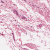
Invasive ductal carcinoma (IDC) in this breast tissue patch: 0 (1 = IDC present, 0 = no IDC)